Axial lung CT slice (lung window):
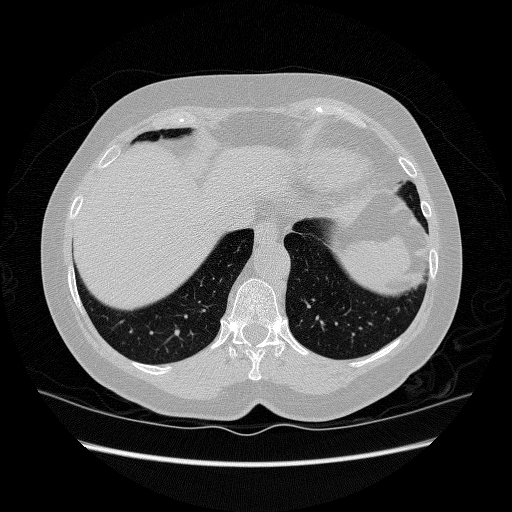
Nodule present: no